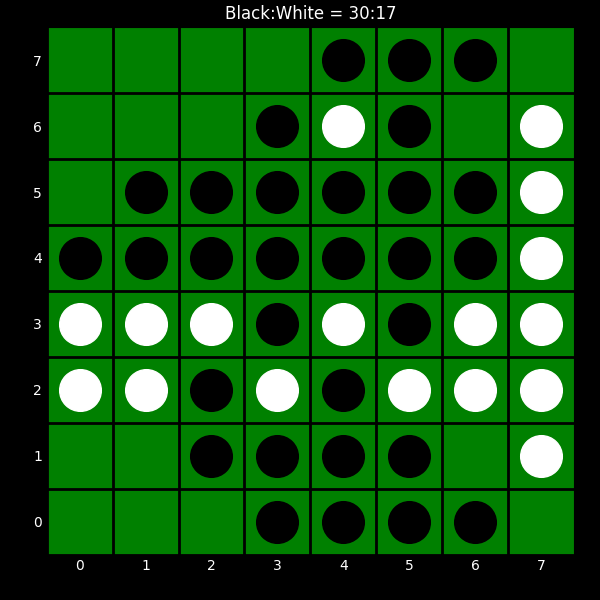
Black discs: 30
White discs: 17